Field crop: maize
Growth stage: 1
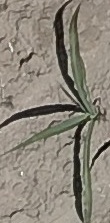
Species: sorghum